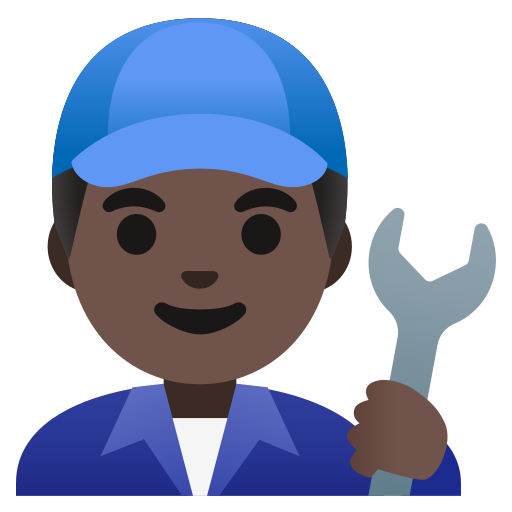
Emoji: 👨🏿‍🔧